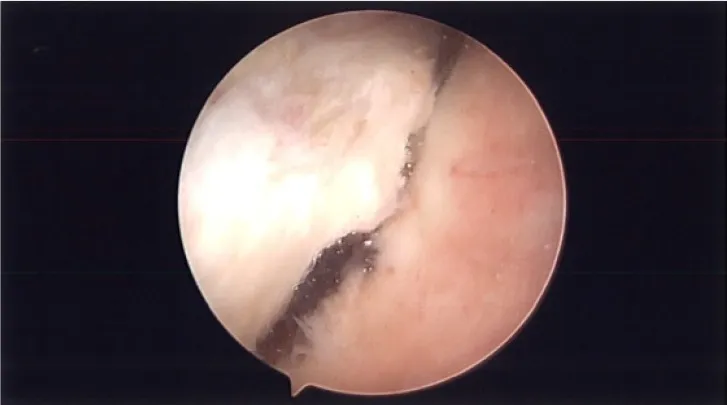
Completion of superior capsular release.
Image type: endoscopy (arthroscopy)